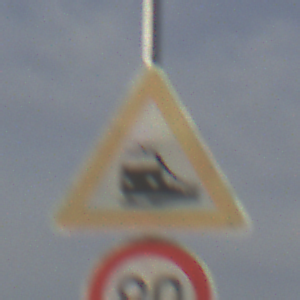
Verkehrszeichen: Bahnuebergang
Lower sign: Geschwindigkeit80
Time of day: MorningAfternoon
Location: Outdoor (Suburban)
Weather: PartlyCloudy
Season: NotSpecified
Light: Natural